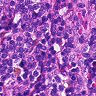
Metastatic tissue present: no